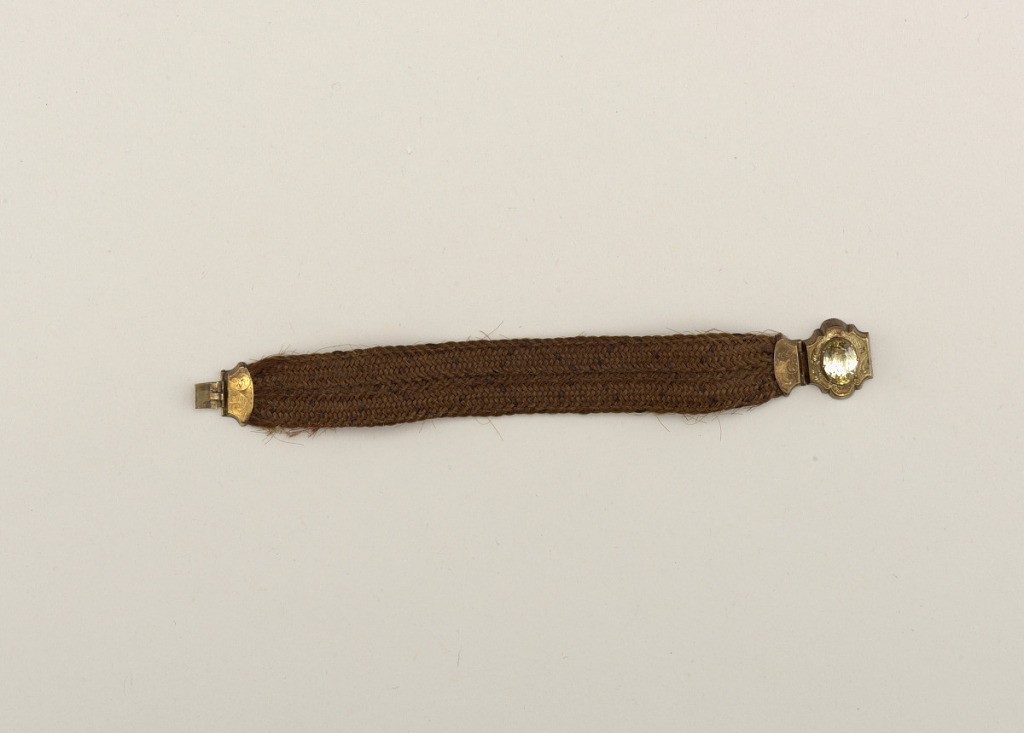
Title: Bracelet
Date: ca. 1850–70
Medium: Hair (human), gold, citrine
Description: Bracelet formed from flat woven brown hair band. Male clasp section in gold with engraved scrolls. Female clasp section hinged, with cartouche-shaped section, both sections engraved with scrolls. Center of female clasp set with pale yellow oval facetted stone (citrine?).